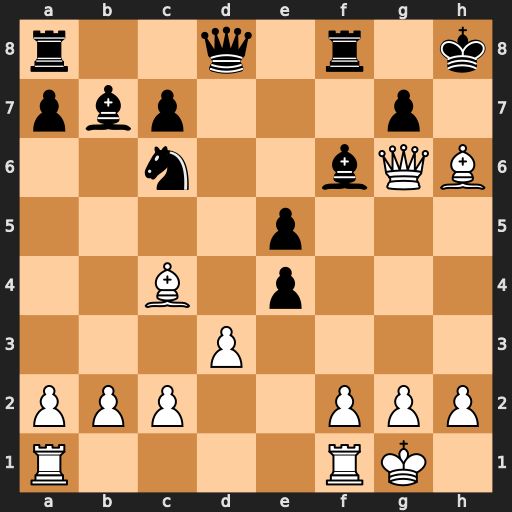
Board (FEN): r2q1r1k/pbp3p1/2n2bQB/4p3/2B1p3/3P4/PPP2PPP/R4RK1
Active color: w
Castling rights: -
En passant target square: -
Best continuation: Bxg7+ Bxg7 Qh5+ Bh6 Qxh6#